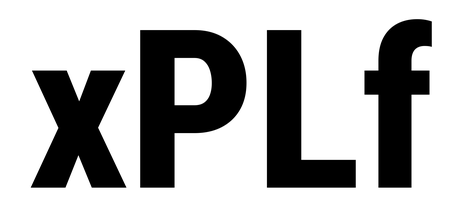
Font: Roboto_Condensed_ExtraBold